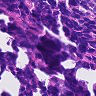
Metastatic tissue present: no